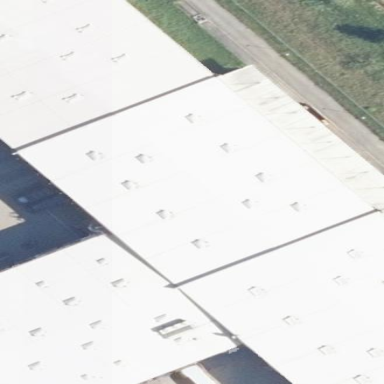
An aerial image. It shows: Industrial building.